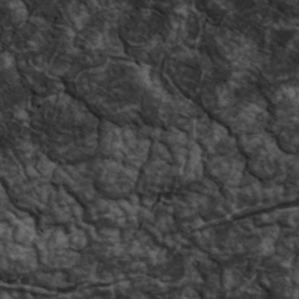
Label: non_frost